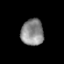
Tissue: prostate
Cell type: T cells
Senescence score: 0.3335
Nuclear area (px): 581
Mean DAPI intensity: 139.029